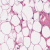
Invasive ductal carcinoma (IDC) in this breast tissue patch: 0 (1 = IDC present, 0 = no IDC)